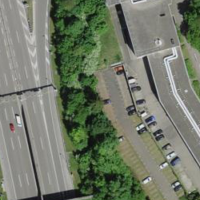
EUNIS habitat code: 57
Species observed at this site:
Sturnus vulgaris